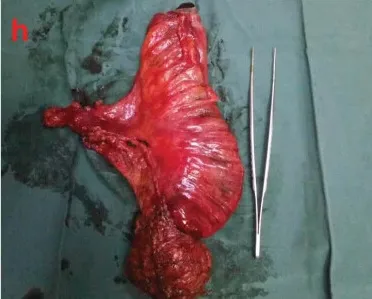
Clinical and histopathological appearances. (h) Excised rectal cancer.
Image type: medical_photograph (other_medical_photograph)